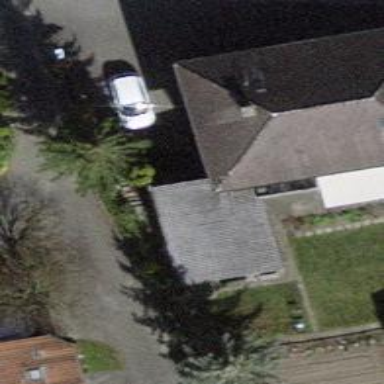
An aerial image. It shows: Building with tile roof.